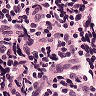
Metastatic tissue present: no